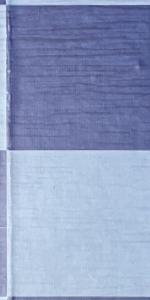
Label: Empty